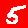
Digit: 5